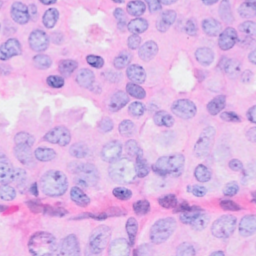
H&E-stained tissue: Breast